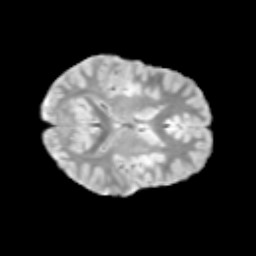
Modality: T2w
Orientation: axial
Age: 12
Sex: male
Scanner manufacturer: siemens
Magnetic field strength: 3 T
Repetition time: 3.8 s
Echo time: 0.07 s